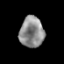
Tissue: prostate
Cell type: Epithelial cells
Senescence score: 0.3539
Nuclear area (px): 733
Mean DAPI intensity: 140.05